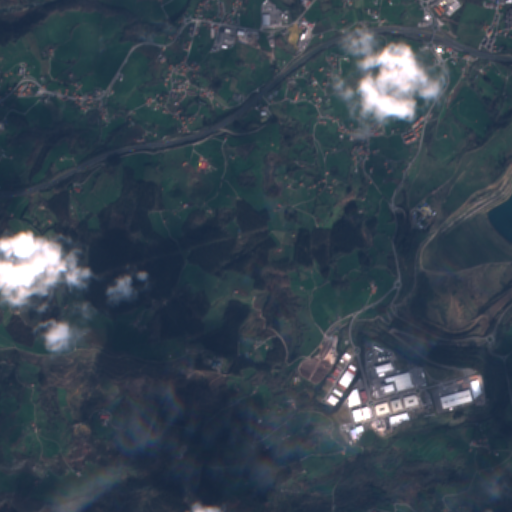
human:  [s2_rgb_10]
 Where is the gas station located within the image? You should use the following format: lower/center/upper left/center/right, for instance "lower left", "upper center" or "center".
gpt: The gas station is located in the upper right of the image.
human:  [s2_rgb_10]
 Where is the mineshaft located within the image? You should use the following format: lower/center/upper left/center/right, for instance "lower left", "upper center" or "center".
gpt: The mineshaft is located in the center right of the image.
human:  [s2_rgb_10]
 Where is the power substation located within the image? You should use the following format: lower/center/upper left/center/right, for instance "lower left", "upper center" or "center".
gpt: The power substation is located in the lower right of the image.
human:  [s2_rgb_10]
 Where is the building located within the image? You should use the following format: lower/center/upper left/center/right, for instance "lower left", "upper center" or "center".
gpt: There is no building in the image.